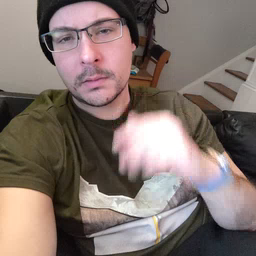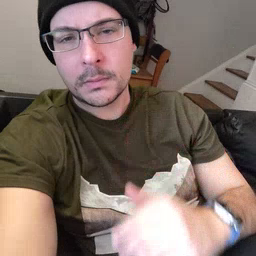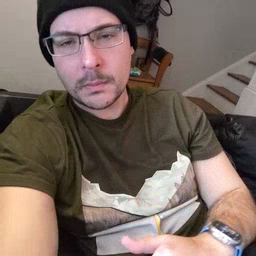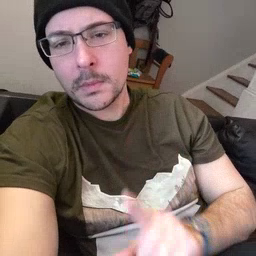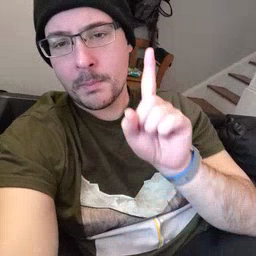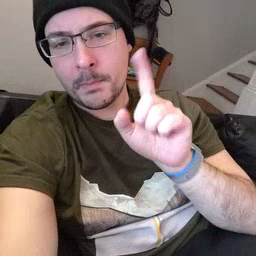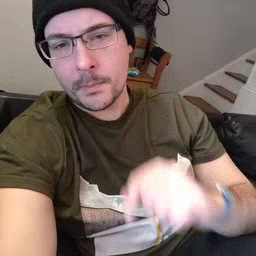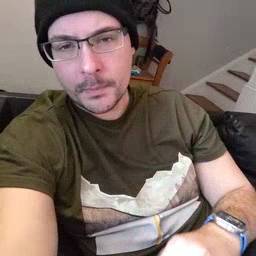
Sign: up